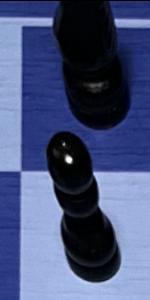
Label: Pawn_Black